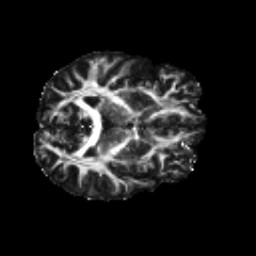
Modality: FA
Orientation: axial
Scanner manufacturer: siemens
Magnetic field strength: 3 T
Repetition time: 4.16 s
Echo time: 0.0806 s